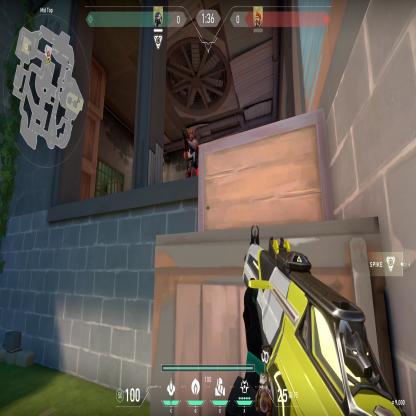
Label: enemy